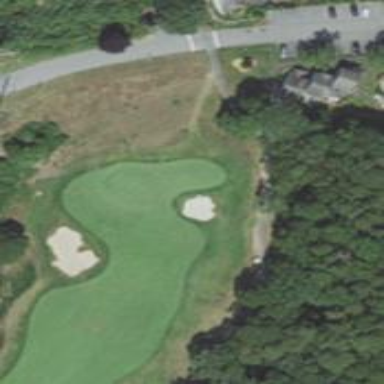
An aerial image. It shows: Golf hole.